Question: I'm relativ new to the Google Maps API.
My situation: Website with an fullscreen Google map as background.
First problem: If the user scrolls down, or zooms out too much, there is an gray background. Is it possible to limit the max zoom-out, and that he can't scroll out? Or maybe repeat the map vertical (with markers).
If it's possible to set the max zoom-out and lock him within the map, how could I dynamically calculate the max zoom-out releated to the screen-resolution?
Second problem: Is it possible to add custom javascript to a marker?
Example: I create 5 markers, each one should hold an custom value (ID from the database). On click my own function should be called with the custom value as parameter and do some stuff.
Edit: This is what I mean with grey: (vertical "end" of google maps)

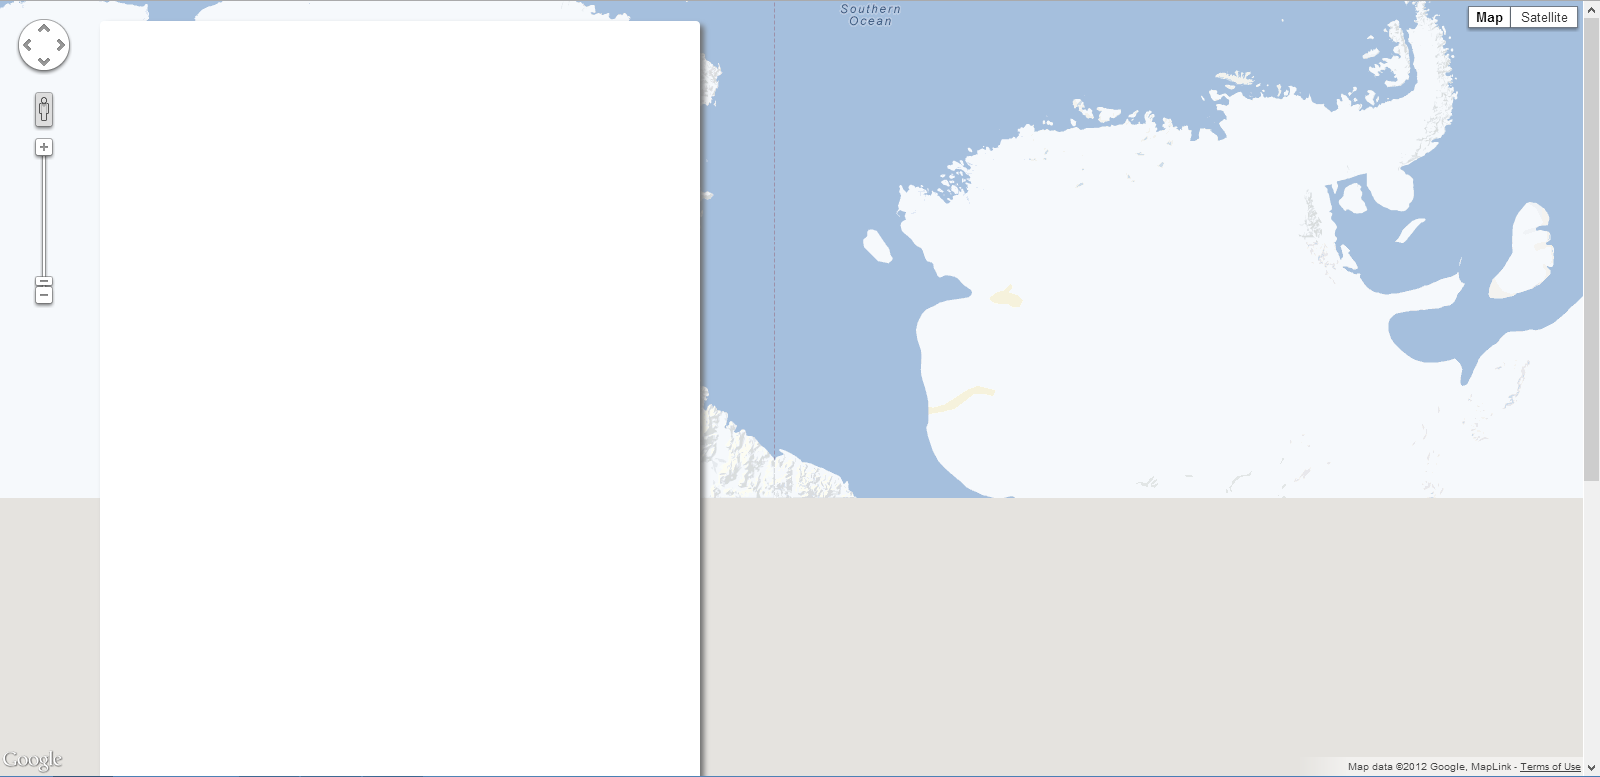
Answer: Okay. Got it finally working! :)
Fixing grey area (handles also zooming):
'''
function setBounds() {
google_allowedBounds = new google.maps.LatLngBounds(
new google.maps.LatLng(-85.000, -122.591),
new google.maps.LatLng(85.000, -122.333));
google_lastCenter = google_map.getCenter();
google_lastZoom = google_map.getZoom();
google.maps.event.addListener(google_map, "bounds_changed", function () {
checkBounds();
});
google.maps.event.addListener(google_map, 'center_changed', function () {
checkBounds();
});
}
function checkBounds() {
if (google_allowedBounds.getNorthEast().lat() > google_map.getBounds().getNorthEast().lat()) {
if(google_allowedBounds.getSouthWest().lat() < google_map.getBounds().getSouthWest().lat()) {
google_lastCenter = google_map.getCenter();
google_lastZoom = google_map.getZoom();
return true;
}
}
google_map.panTo(google_lastCenter);
google_map.setZoom(google_lastZoom);
return false;
}
'''
Marker click handler:
'''
google_listener = google.maps.event.addListener(marker, 'click', markerHandler);
function markerHandler(event) {
window.console.log(this);
}
'''